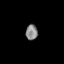
Tissue: prostate
Cell type: Myeloid cells
Senescence score: 0.753
Nuclear area (px): 179
Mean DAPI intensity: 135.475